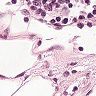
Metastatic tissue present: no